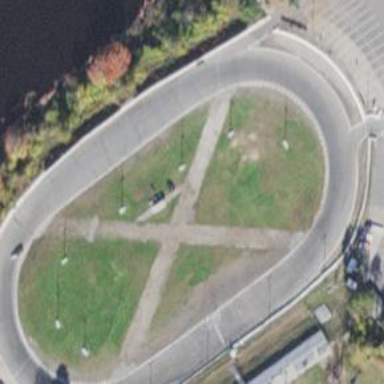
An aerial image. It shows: Raceway road.